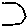
Label: hexagon